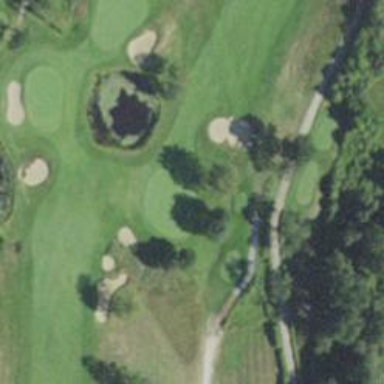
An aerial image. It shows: Golf hole.